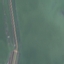
Land use / land cover: SeaLake